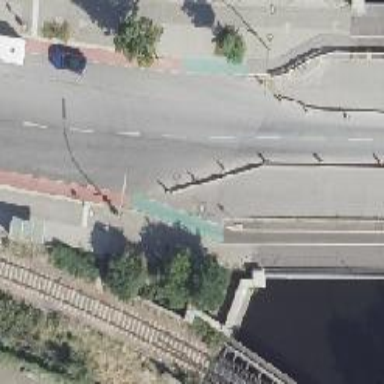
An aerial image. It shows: Tertiary road with green-colored cycle lane. The road surface is asphalt with separate sidewalks and lane markings.